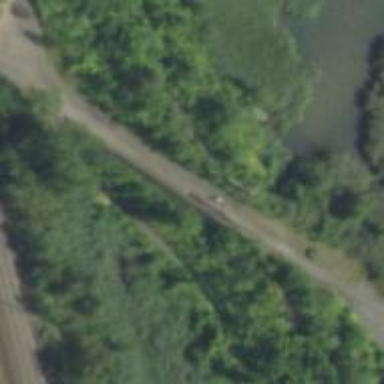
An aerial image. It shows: Abandoned railway bridge.